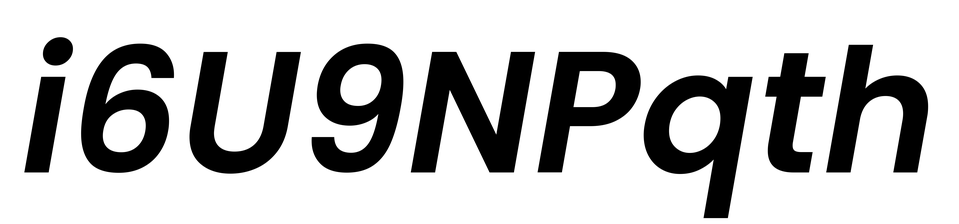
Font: Poppins-SemiBoldItalic